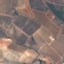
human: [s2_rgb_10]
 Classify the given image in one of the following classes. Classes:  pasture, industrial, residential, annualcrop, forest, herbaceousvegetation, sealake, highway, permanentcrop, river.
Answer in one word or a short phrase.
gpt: PermanentCrop